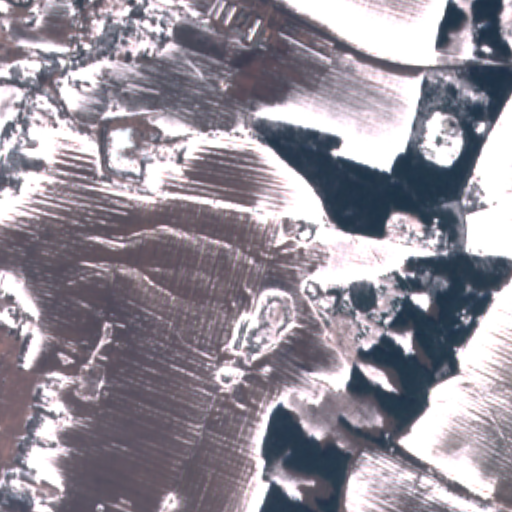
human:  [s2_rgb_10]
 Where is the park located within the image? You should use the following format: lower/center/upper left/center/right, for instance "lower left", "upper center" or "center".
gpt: The park is located in the upper left of the image.
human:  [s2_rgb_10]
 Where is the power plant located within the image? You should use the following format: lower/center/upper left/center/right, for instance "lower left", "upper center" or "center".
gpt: There is no power plant in the image.